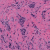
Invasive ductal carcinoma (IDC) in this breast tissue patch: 0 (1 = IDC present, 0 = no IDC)